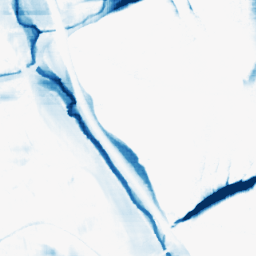
Category: morphological
Decomposition family: morphological_rect
Decomposition parameters: operation: closing
width: 50
height: 20
Upsampling method: sinc_blackman
Upsampling parameters: scale: 2
kernel_size: 4
Upsampling scale: 2